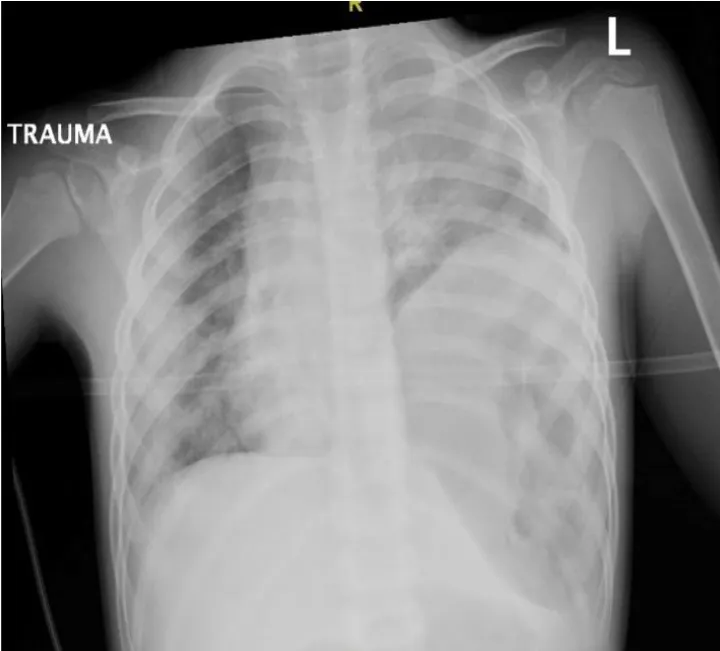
Pre-Operative Chest radiograph.
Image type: radiology (x_ray)